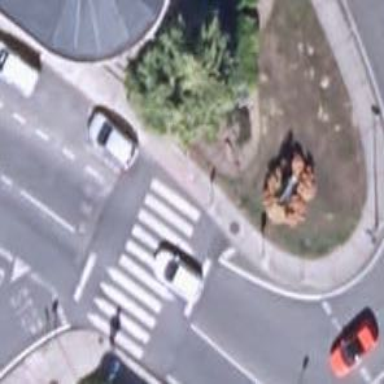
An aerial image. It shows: Uncontrolled zebra crossing on the road.